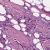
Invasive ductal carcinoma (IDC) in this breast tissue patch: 1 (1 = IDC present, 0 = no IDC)